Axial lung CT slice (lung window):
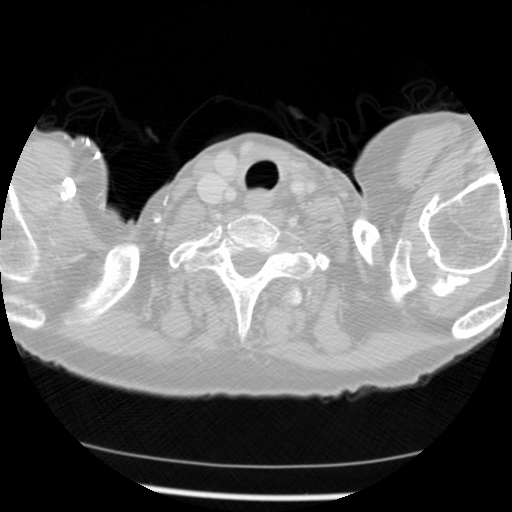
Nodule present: no